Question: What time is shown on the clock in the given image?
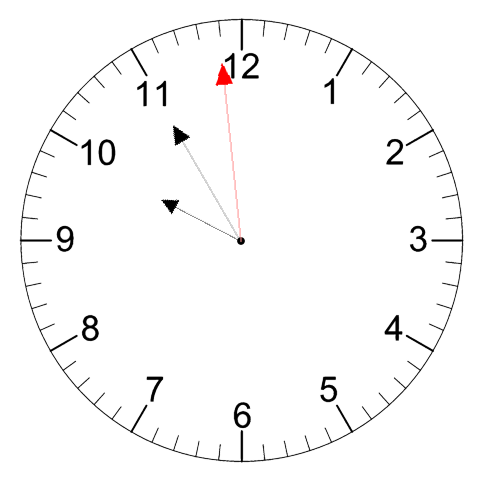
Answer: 09:54:59